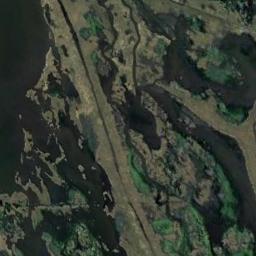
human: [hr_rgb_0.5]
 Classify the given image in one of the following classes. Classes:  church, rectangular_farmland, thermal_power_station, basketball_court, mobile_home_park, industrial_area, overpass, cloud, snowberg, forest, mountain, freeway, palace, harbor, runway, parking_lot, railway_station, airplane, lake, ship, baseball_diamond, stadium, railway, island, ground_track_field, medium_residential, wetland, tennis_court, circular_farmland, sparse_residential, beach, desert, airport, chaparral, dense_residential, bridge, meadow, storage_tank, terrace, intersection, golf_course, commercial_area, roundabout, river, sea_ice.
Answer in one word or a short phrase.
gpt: wetland